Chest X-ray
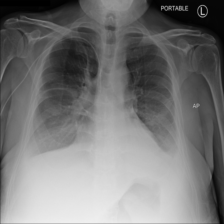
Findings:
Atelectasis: positive
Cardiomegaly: negative
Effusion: negative
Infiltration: negative
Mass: negative
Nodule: negative
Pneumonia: negative
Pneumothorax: negative
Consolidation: negative
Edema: negative
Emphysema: negative
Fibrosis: negative
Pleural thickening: positive
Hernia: negative